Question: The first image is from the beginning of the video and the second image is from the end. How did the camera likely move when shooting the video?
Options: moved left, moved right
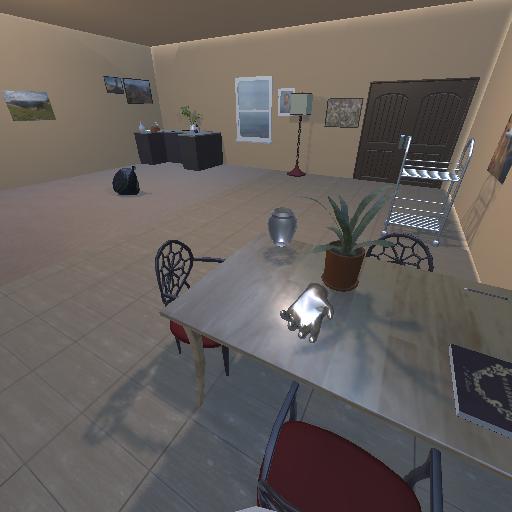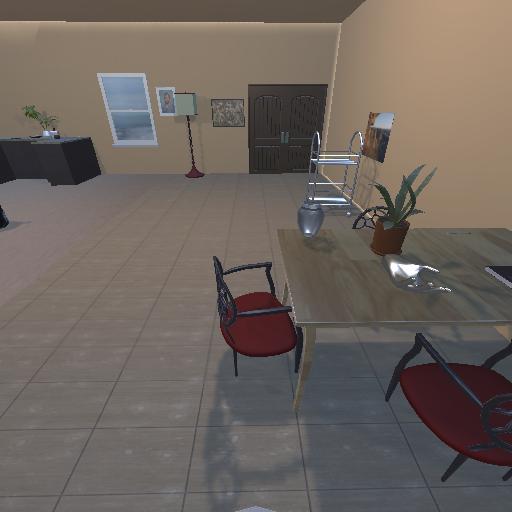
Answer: moved left